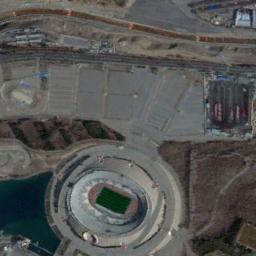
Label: stadium